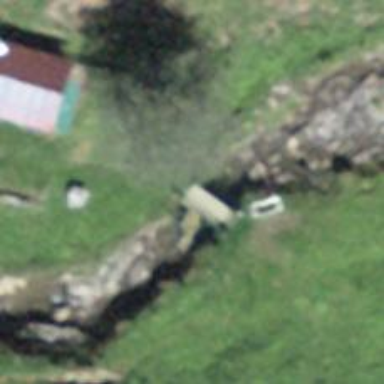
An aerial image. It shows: Path on bridge.